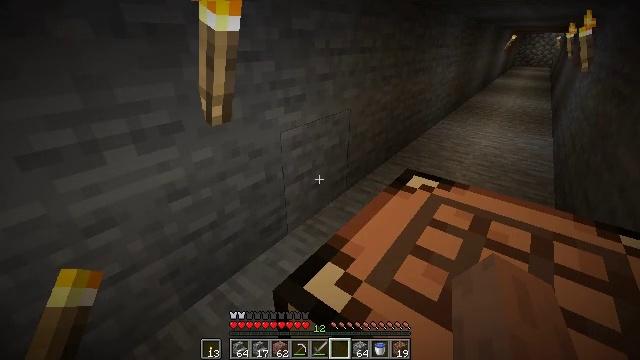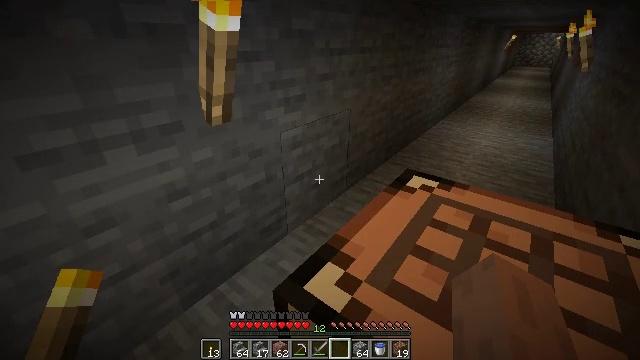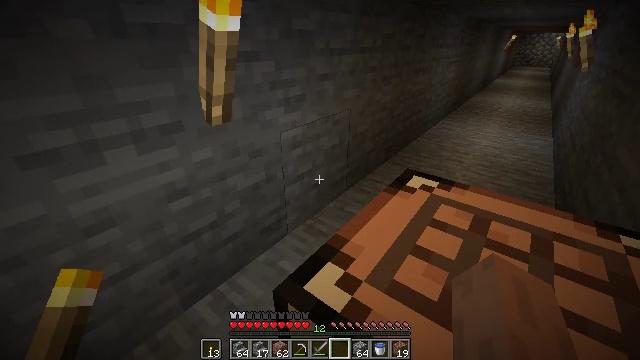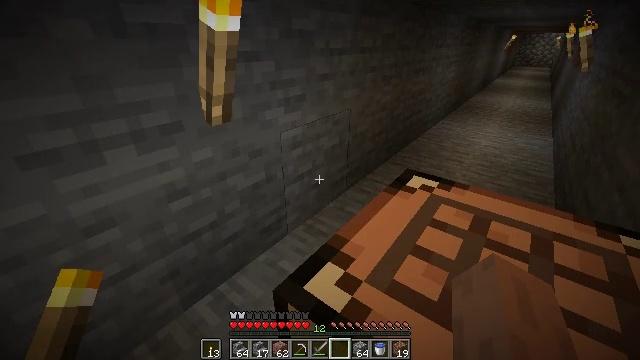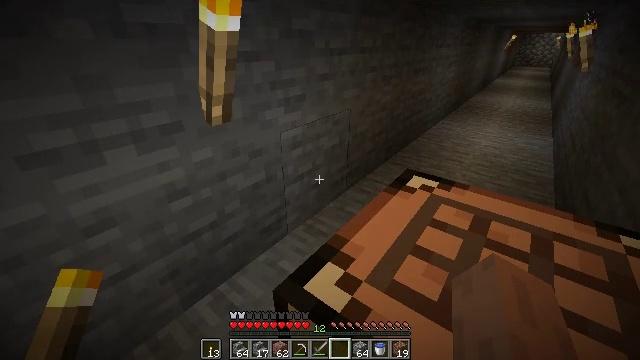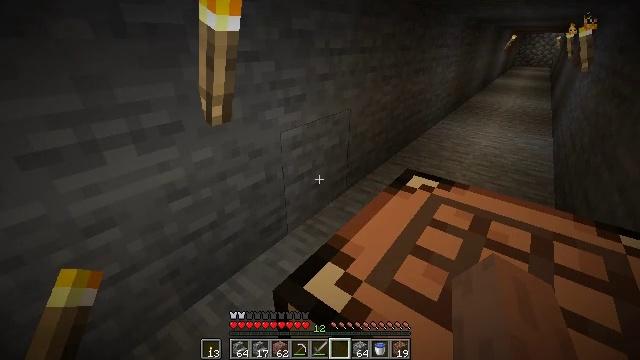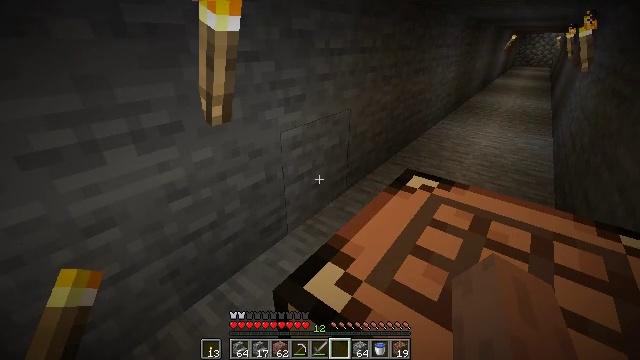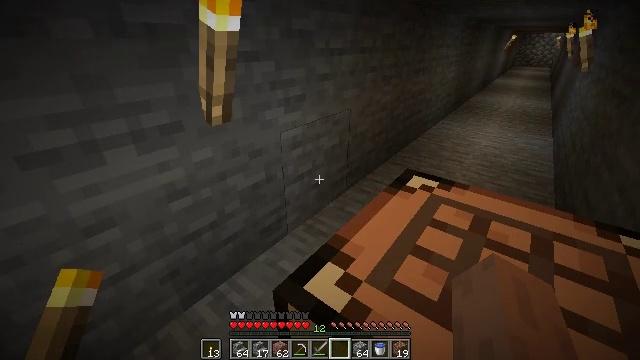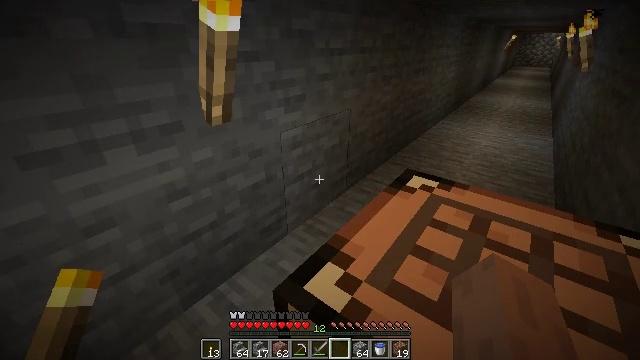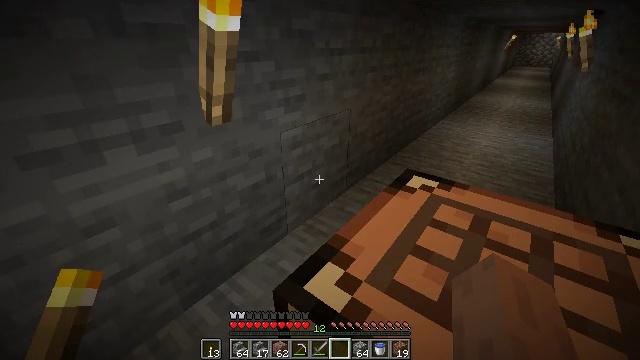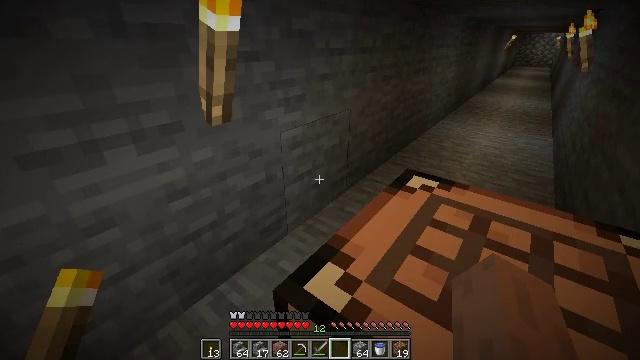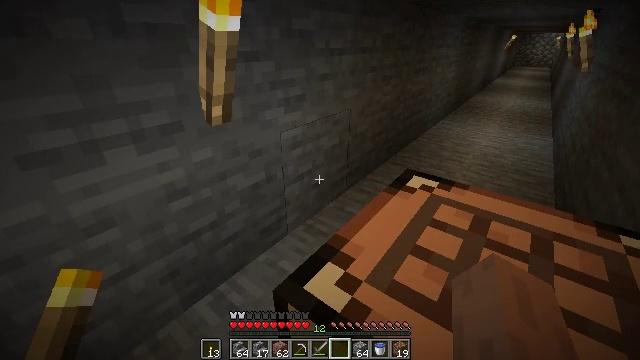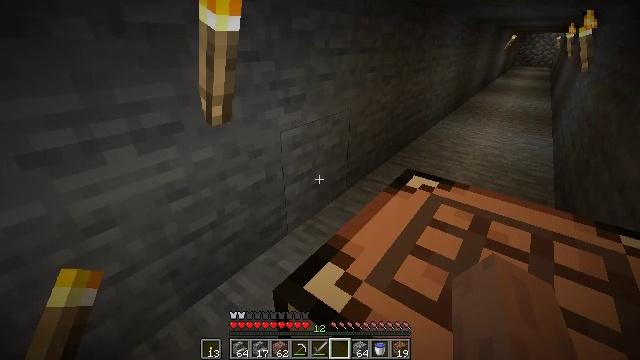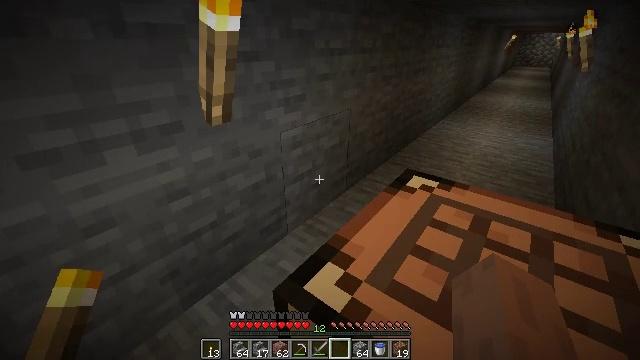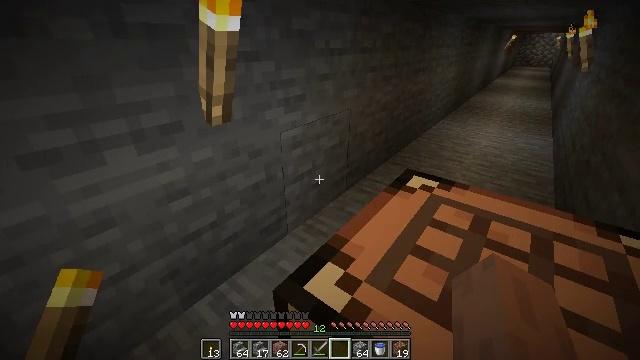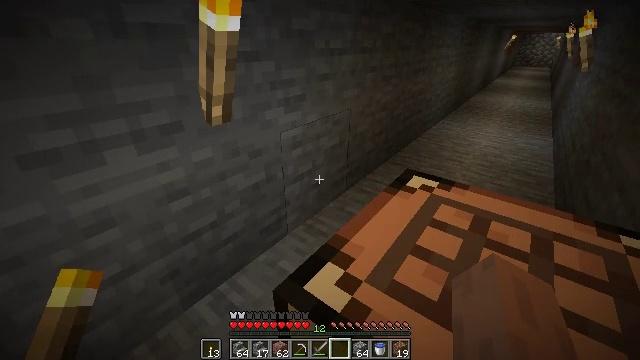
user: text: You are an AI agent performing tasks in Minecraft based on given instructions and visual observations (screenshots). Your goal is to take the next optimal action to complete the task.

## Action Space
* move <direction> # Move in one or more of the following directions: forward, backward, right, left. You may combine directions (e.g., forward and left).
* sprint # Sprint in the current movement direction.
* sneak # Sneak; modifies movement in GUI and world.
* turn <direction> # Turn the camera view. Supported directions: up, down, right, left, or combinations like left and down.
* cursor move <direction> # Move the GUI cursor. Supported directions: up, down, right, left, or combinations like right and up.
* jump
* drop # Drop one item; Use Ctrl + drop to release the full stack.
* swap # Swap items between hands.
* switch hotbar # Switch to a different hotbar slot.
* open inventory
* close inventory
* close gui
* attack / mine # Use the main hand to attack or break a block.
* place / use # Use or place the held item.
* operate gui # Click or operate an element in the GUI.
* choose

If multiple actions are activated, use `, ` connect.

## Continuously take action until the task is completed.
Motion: motion action
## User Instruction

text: Mine the iron door to remove it.
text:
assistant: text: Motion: attack / mine
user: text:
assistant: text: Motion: attack / mine
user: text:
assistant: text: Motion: attack / mine
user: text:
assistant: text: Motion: attack / mine
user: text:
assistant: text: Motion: attack / mine
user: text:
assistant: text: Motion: attack / mine
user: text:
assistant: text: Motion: attack / mine
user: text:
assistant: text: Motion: attack / mine
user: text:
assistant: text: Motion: attack / mine
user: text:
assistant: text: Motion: attack / mine
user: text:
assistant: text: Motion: attack / mine
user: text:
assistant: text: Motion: attack / mine
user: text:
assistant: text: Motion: attack / mine
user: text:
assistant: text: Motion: attack / mine
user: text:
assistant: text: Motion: attack / mine
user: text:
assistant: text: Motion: attack / mine
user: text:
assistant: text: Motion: attack / mine
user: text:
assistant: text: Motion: attack / mine
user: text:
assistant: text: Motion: attack / mine
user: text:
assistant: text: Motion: turn right, attack / mine
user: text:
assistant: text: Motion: turn right, attack / mine
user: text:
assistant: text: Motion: turn right and up, attack / mine
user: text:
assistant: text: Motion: turn right and up, attack / mine
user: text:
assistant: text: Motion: turn right and up, attack / mine
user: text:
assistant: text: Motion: attack / mine
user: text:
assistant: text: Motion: attack / mine
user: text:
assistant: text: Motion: attack / mine
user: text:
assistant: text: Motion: attack / mine
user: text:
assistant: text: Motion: turn left, attack / mine
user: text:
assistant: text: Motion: turn left and up, attack / mine